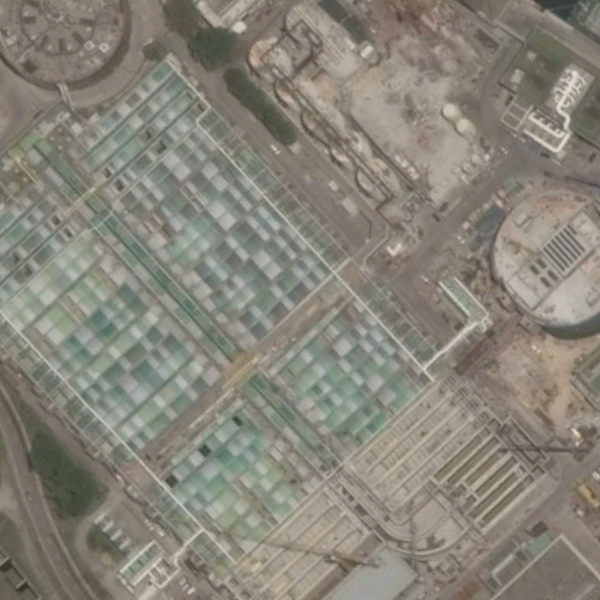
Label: Industrial